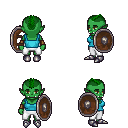
a pixel art fantasy rpg character, female body template, orc, green skin, teal pirate shirt, white pants, green short mohawk hairstyle, cloth bracers, metal boots, shield, four views (front, back, left, right), 2x2 character sprite sheet, small pixel art, hard edges, no anti-aliasing